Interaction volume radius: 10 \u00c5
Interaction volume height: 10 \u00c5
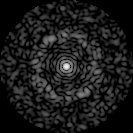
Disorder parameter: 0.8395